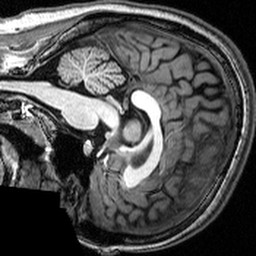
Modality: T1w
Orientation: sagittal